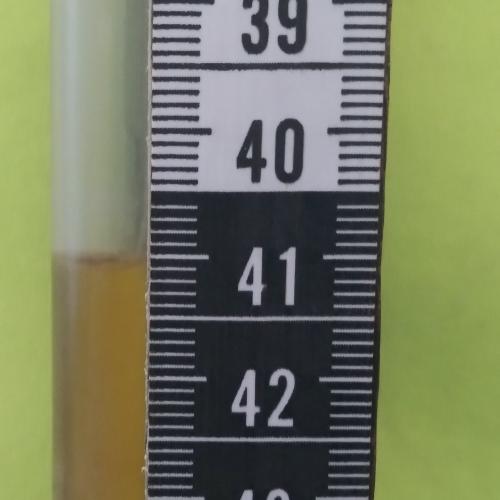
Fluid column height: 41.0 cm